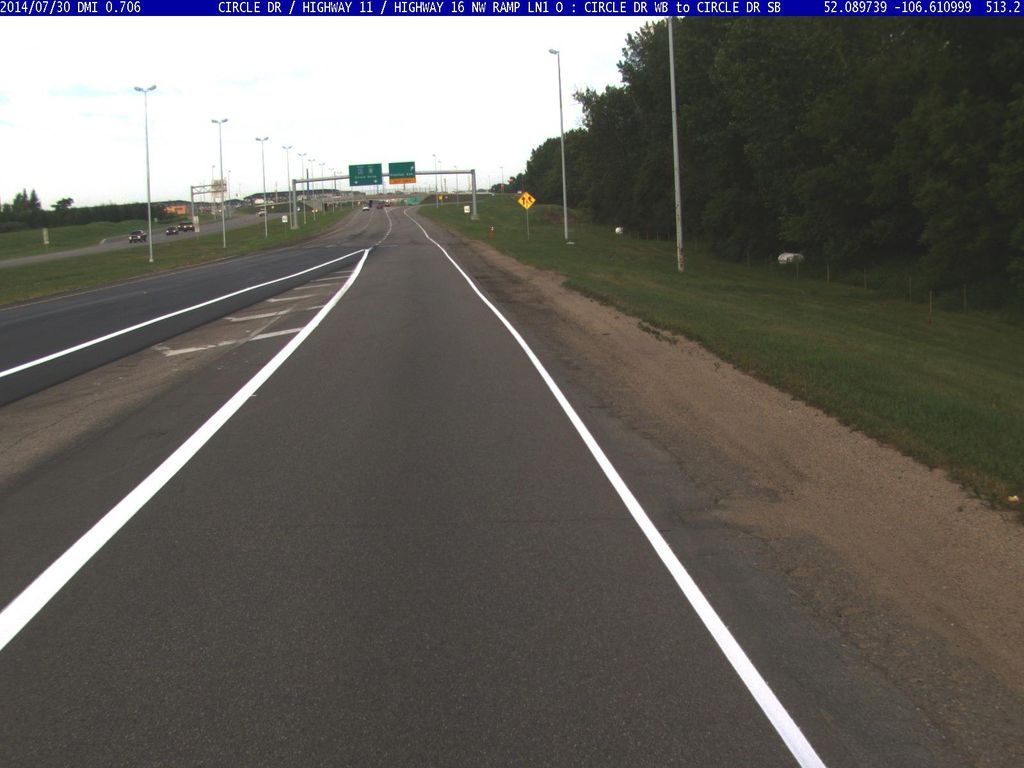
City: saskatoon